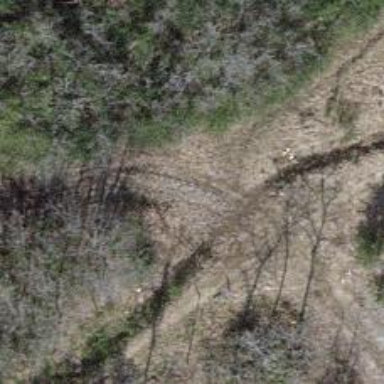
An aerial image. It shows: Path on the ground.